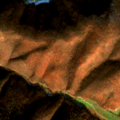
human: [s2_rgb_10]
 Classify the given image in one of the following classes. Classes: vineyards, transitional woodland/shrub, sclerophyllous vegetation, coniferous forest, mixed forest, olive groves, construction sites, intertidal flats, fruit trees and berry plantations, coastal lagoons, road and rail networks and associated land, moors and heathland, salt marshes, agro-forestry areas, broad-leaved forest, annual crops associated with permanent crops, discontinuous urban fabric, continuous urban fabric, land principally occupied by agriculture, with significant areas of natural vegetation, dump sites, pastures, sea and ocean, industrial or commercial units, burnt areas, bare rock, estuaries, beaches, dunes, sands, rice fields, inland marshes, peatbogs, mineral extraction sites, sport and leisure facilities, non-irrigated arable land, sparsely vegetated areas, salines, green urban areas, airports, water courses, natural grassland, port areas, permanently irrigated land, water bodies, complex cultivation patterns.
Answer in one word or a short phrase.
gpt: land principally occupied by agriculture, with significant areas of natural vegetation, broad-leaved forest